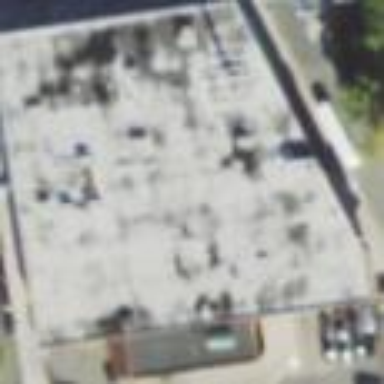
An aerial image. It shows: Building housing car shop.